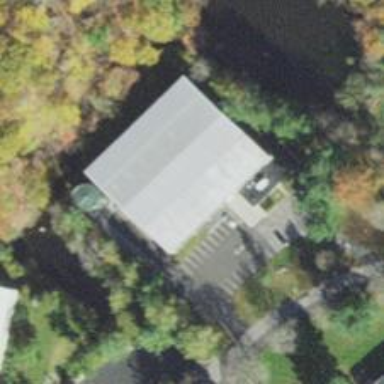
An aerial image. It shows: Part of building.